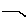
Label: fish